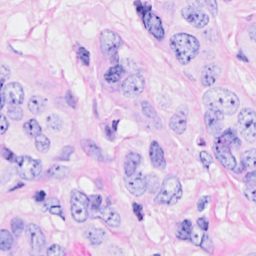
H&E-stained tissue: Breast